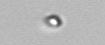
Label: nanoplankton_mix